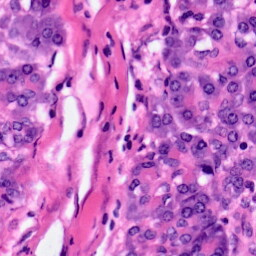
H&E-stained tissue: Pancreatic